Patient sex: M
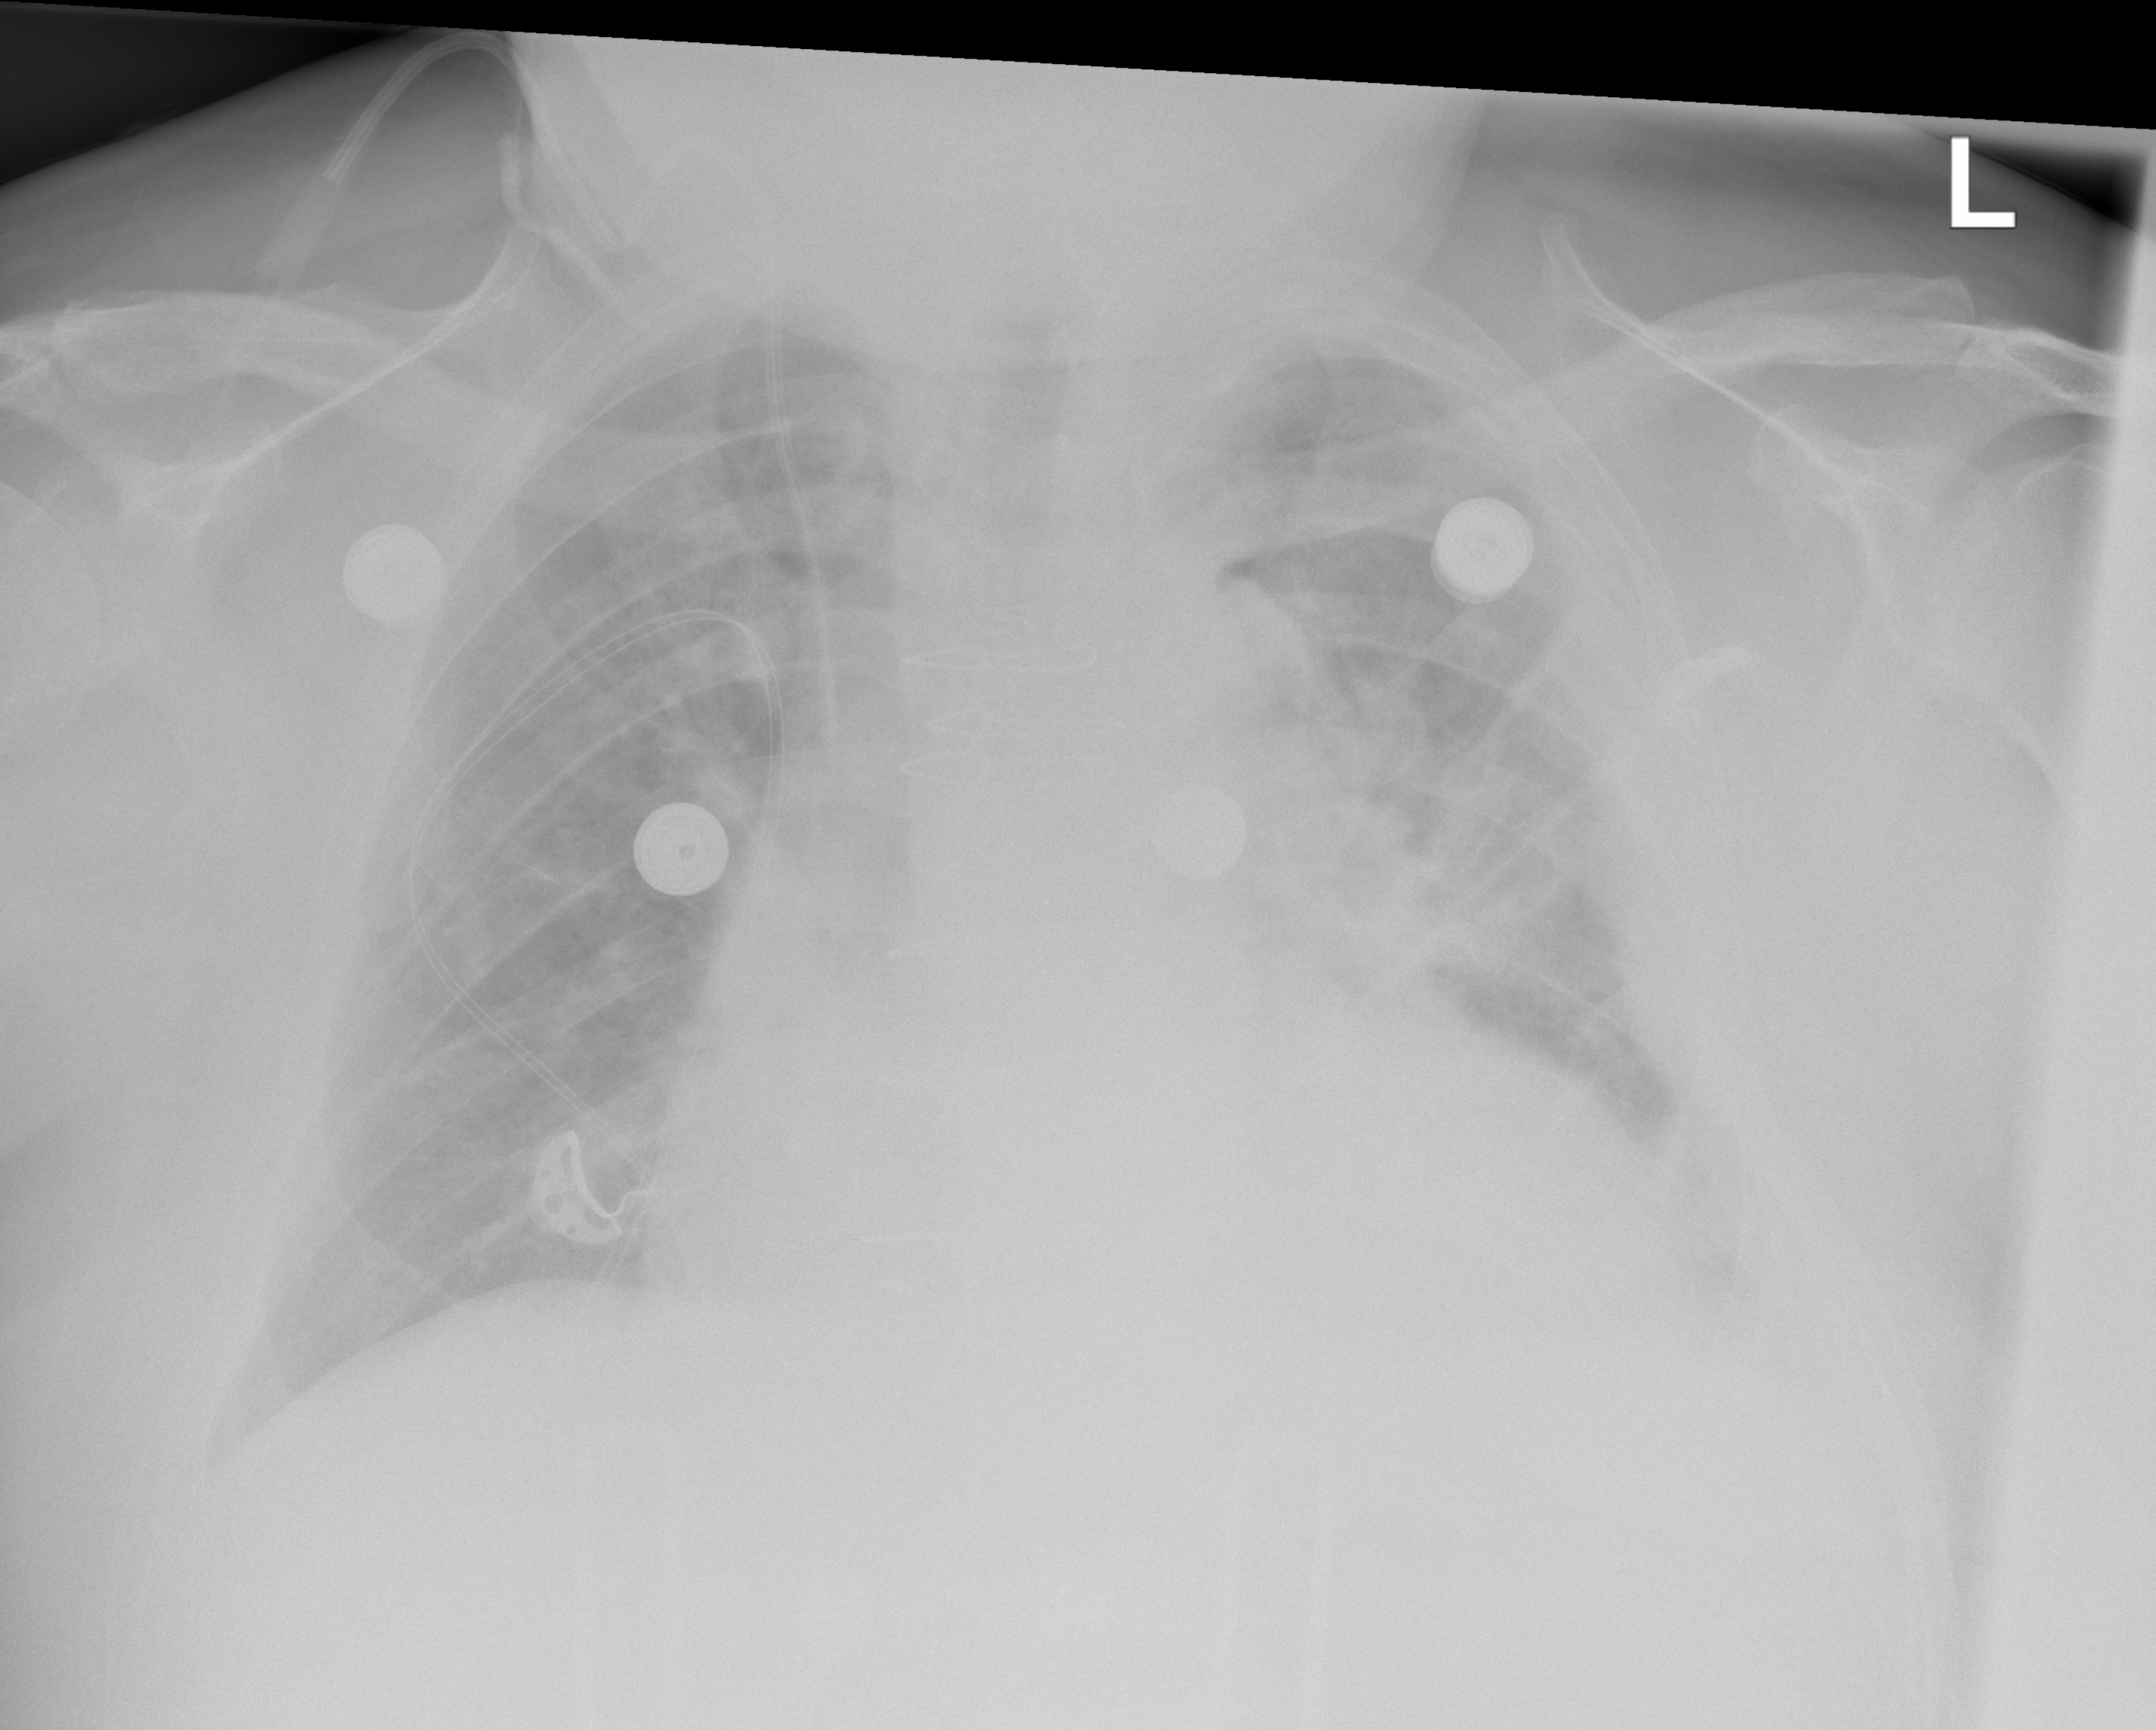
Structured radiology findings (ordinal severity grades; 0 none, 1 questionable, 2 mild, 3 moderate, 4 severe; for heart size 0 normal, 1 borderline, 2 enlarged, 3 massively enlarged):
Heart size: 2
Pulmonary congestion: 2
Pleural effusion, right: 0
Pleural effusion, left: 2
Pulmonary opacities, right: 2
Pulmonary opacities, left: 2
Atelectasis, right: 1
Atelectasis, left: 2